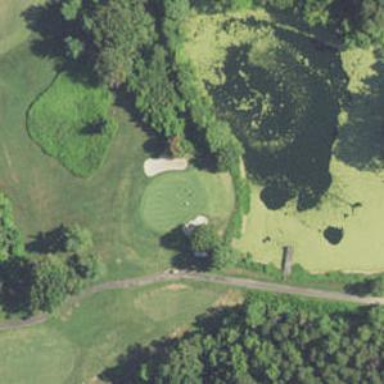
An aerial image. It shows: Golf hole.